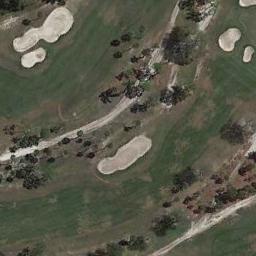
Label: golf_course